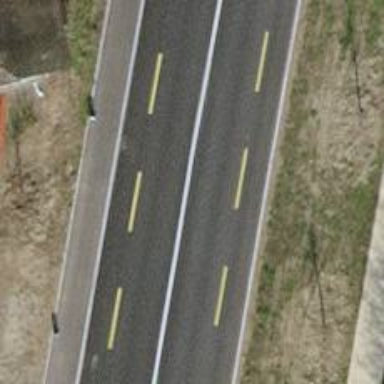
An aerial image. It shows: Secondary road with asphalt surface and dedicated cycle lane.